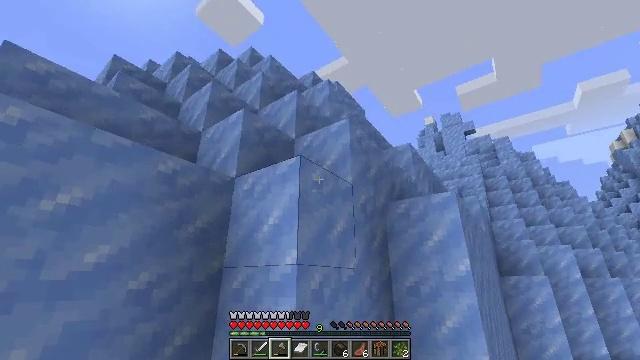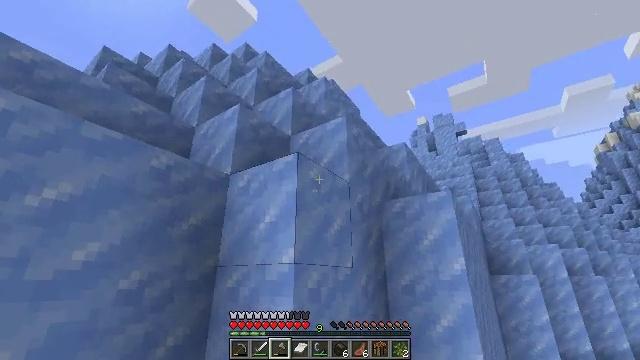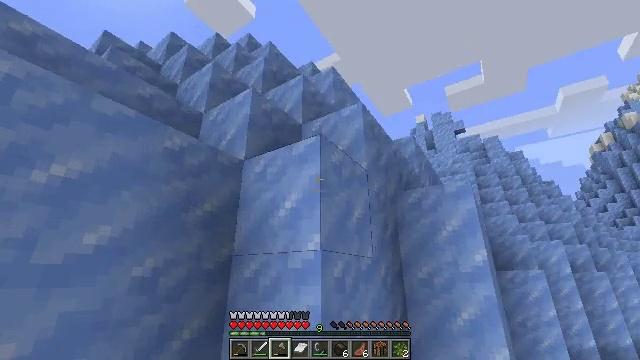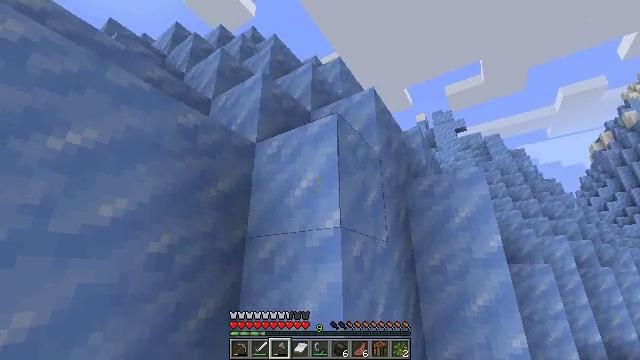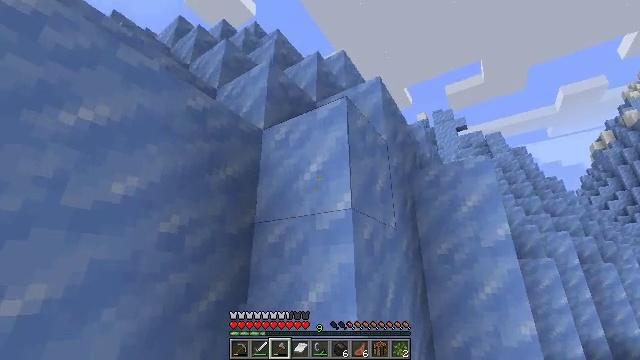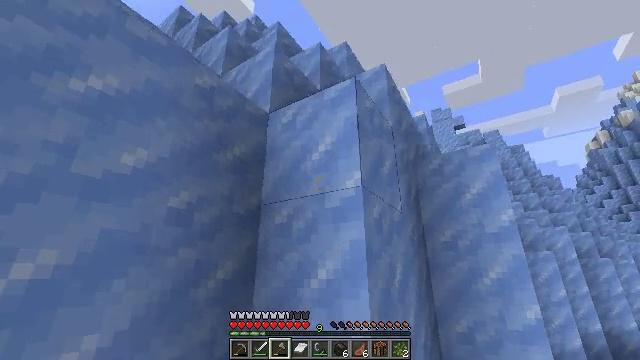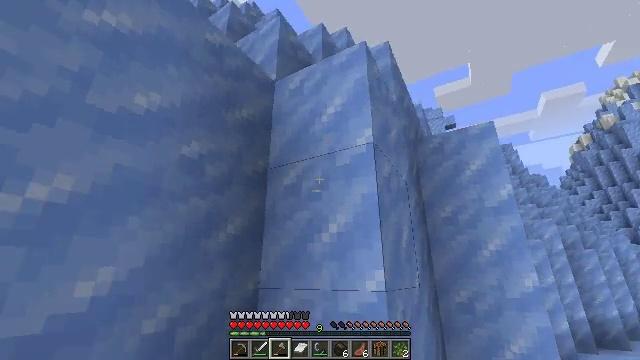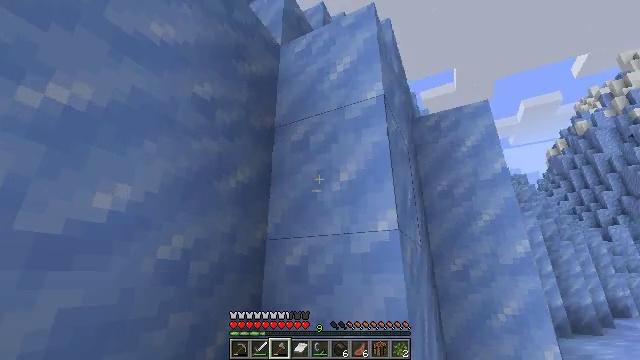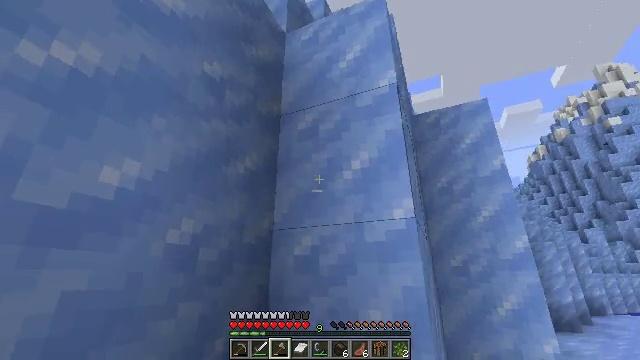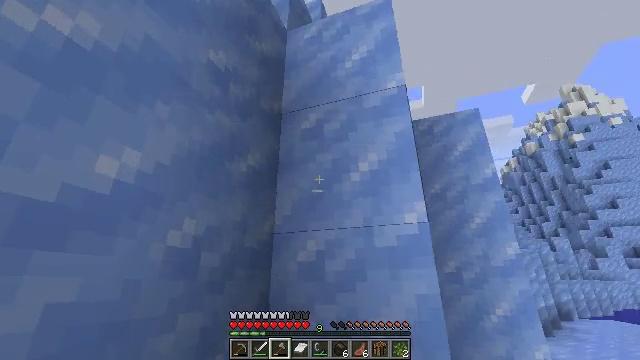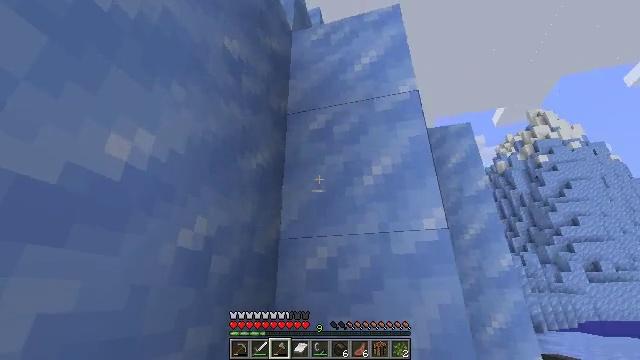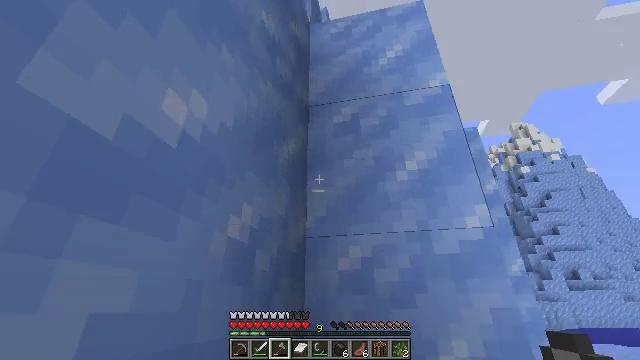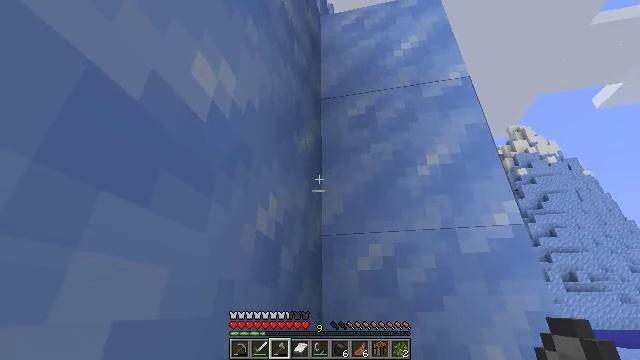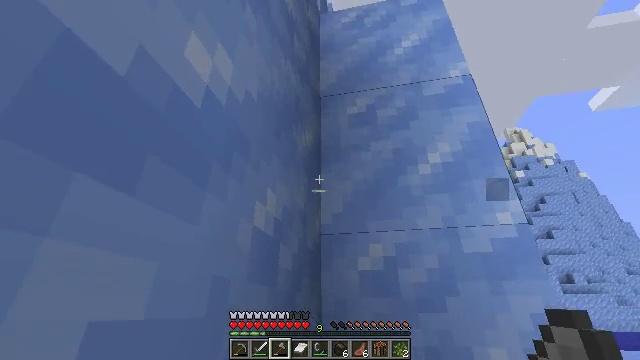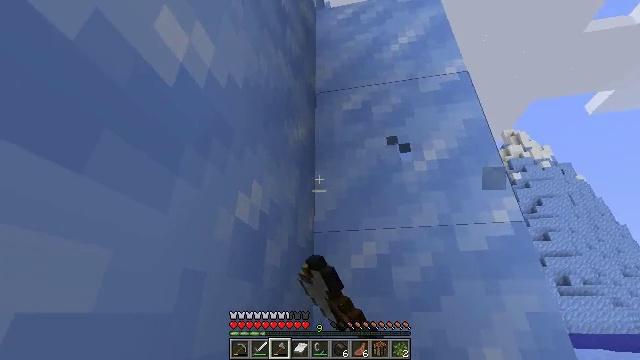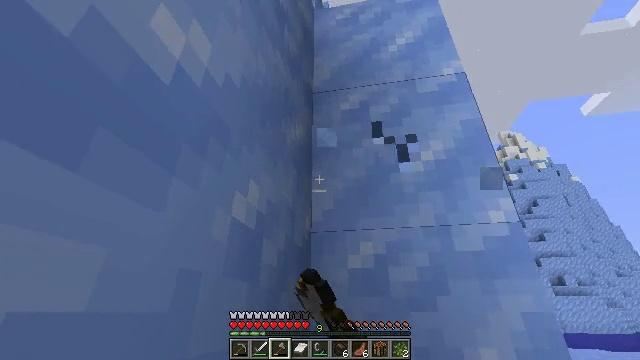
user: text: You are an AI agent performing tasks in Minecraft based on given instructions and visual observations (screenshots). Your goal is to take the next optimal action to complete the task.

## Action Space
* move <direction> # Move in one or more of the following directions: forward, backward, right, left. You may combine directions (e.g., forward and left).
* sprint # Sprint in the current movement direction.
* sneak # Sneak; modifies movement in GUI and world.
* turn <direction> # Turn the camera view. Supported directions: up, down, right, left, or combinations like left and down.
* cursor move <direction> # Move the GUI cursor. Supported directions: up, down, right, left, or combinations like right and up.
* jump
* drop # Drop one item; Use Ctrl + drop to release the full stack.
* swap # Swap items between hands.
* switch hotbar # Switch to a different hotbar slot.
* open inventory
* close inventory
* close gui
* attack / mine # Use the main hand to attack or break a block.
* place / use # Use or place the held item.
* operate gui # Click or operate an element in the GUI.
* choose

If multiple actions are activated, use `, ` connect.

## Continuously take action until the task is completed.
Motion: motion action
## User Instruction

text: Gather packed ice blocks.
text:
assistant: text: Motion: move forward and move left, turn right
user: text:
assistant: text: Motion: move forward and move left
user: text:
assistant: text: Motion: move forward and move left
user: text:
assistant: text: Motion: move forward and move left
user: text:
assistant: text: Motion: move forward and move left
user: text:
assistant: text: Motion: move forward and move left, turn right
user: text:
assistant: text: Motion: move forward and move left, turn right
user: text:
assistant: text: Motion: move forward and move left, turn right
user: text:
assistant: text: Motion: move forward and move left, turn right and up
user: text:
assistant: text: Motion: move forward and move left, turn right and up
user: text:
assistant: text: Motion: move forward and move left, turn right and up
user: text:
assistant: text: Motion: move forward
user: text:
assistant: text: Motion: move forward, attack / mine
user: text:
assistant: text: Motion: move forward, attack / mine
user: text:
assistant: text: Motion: move forward, attack / mine
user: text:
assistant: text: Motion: move forward, turn right, attack / mine
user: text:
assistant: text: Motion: move forward, turn right and down, attack / mine
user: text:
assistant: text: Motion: turn right, attack / mine
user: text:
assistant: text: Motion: turn right, attack / mine
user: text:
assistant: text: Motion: attack / mine
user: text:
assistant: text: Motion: attack / mine
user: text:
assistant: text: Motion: attack / mine
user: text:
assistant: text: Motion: attack / mine
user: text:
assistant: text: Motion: attack / mine
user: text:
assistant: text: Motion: attack / mine
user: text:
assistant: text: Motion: attack / mine
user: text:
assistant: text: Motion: attack / mine
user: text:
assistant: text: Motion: attack / mine
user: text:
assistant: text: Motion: turn up, attack / mine
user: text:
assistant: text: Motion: turn up, attack / mine